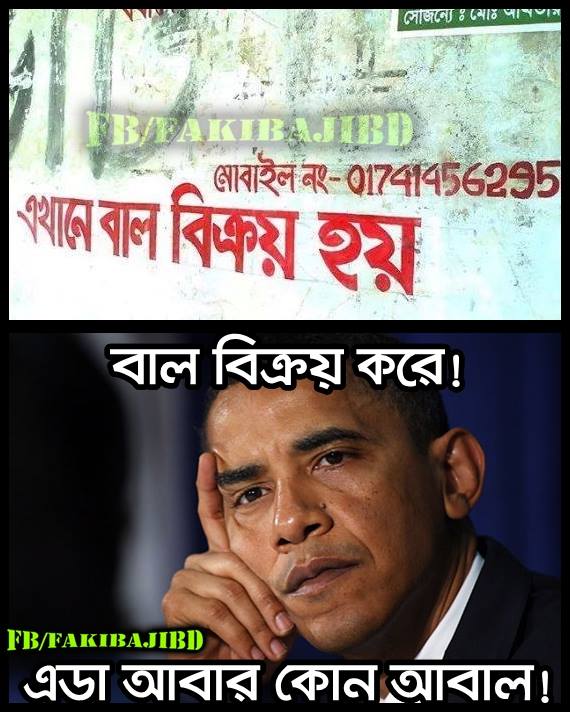
Caption: মোবাইল নং 01741456295 এখানে বাল বিক্রয় হয় বাল বিক্রয় করে! এডা আবার কোন আবাল!
Label: non-hate